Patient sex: M
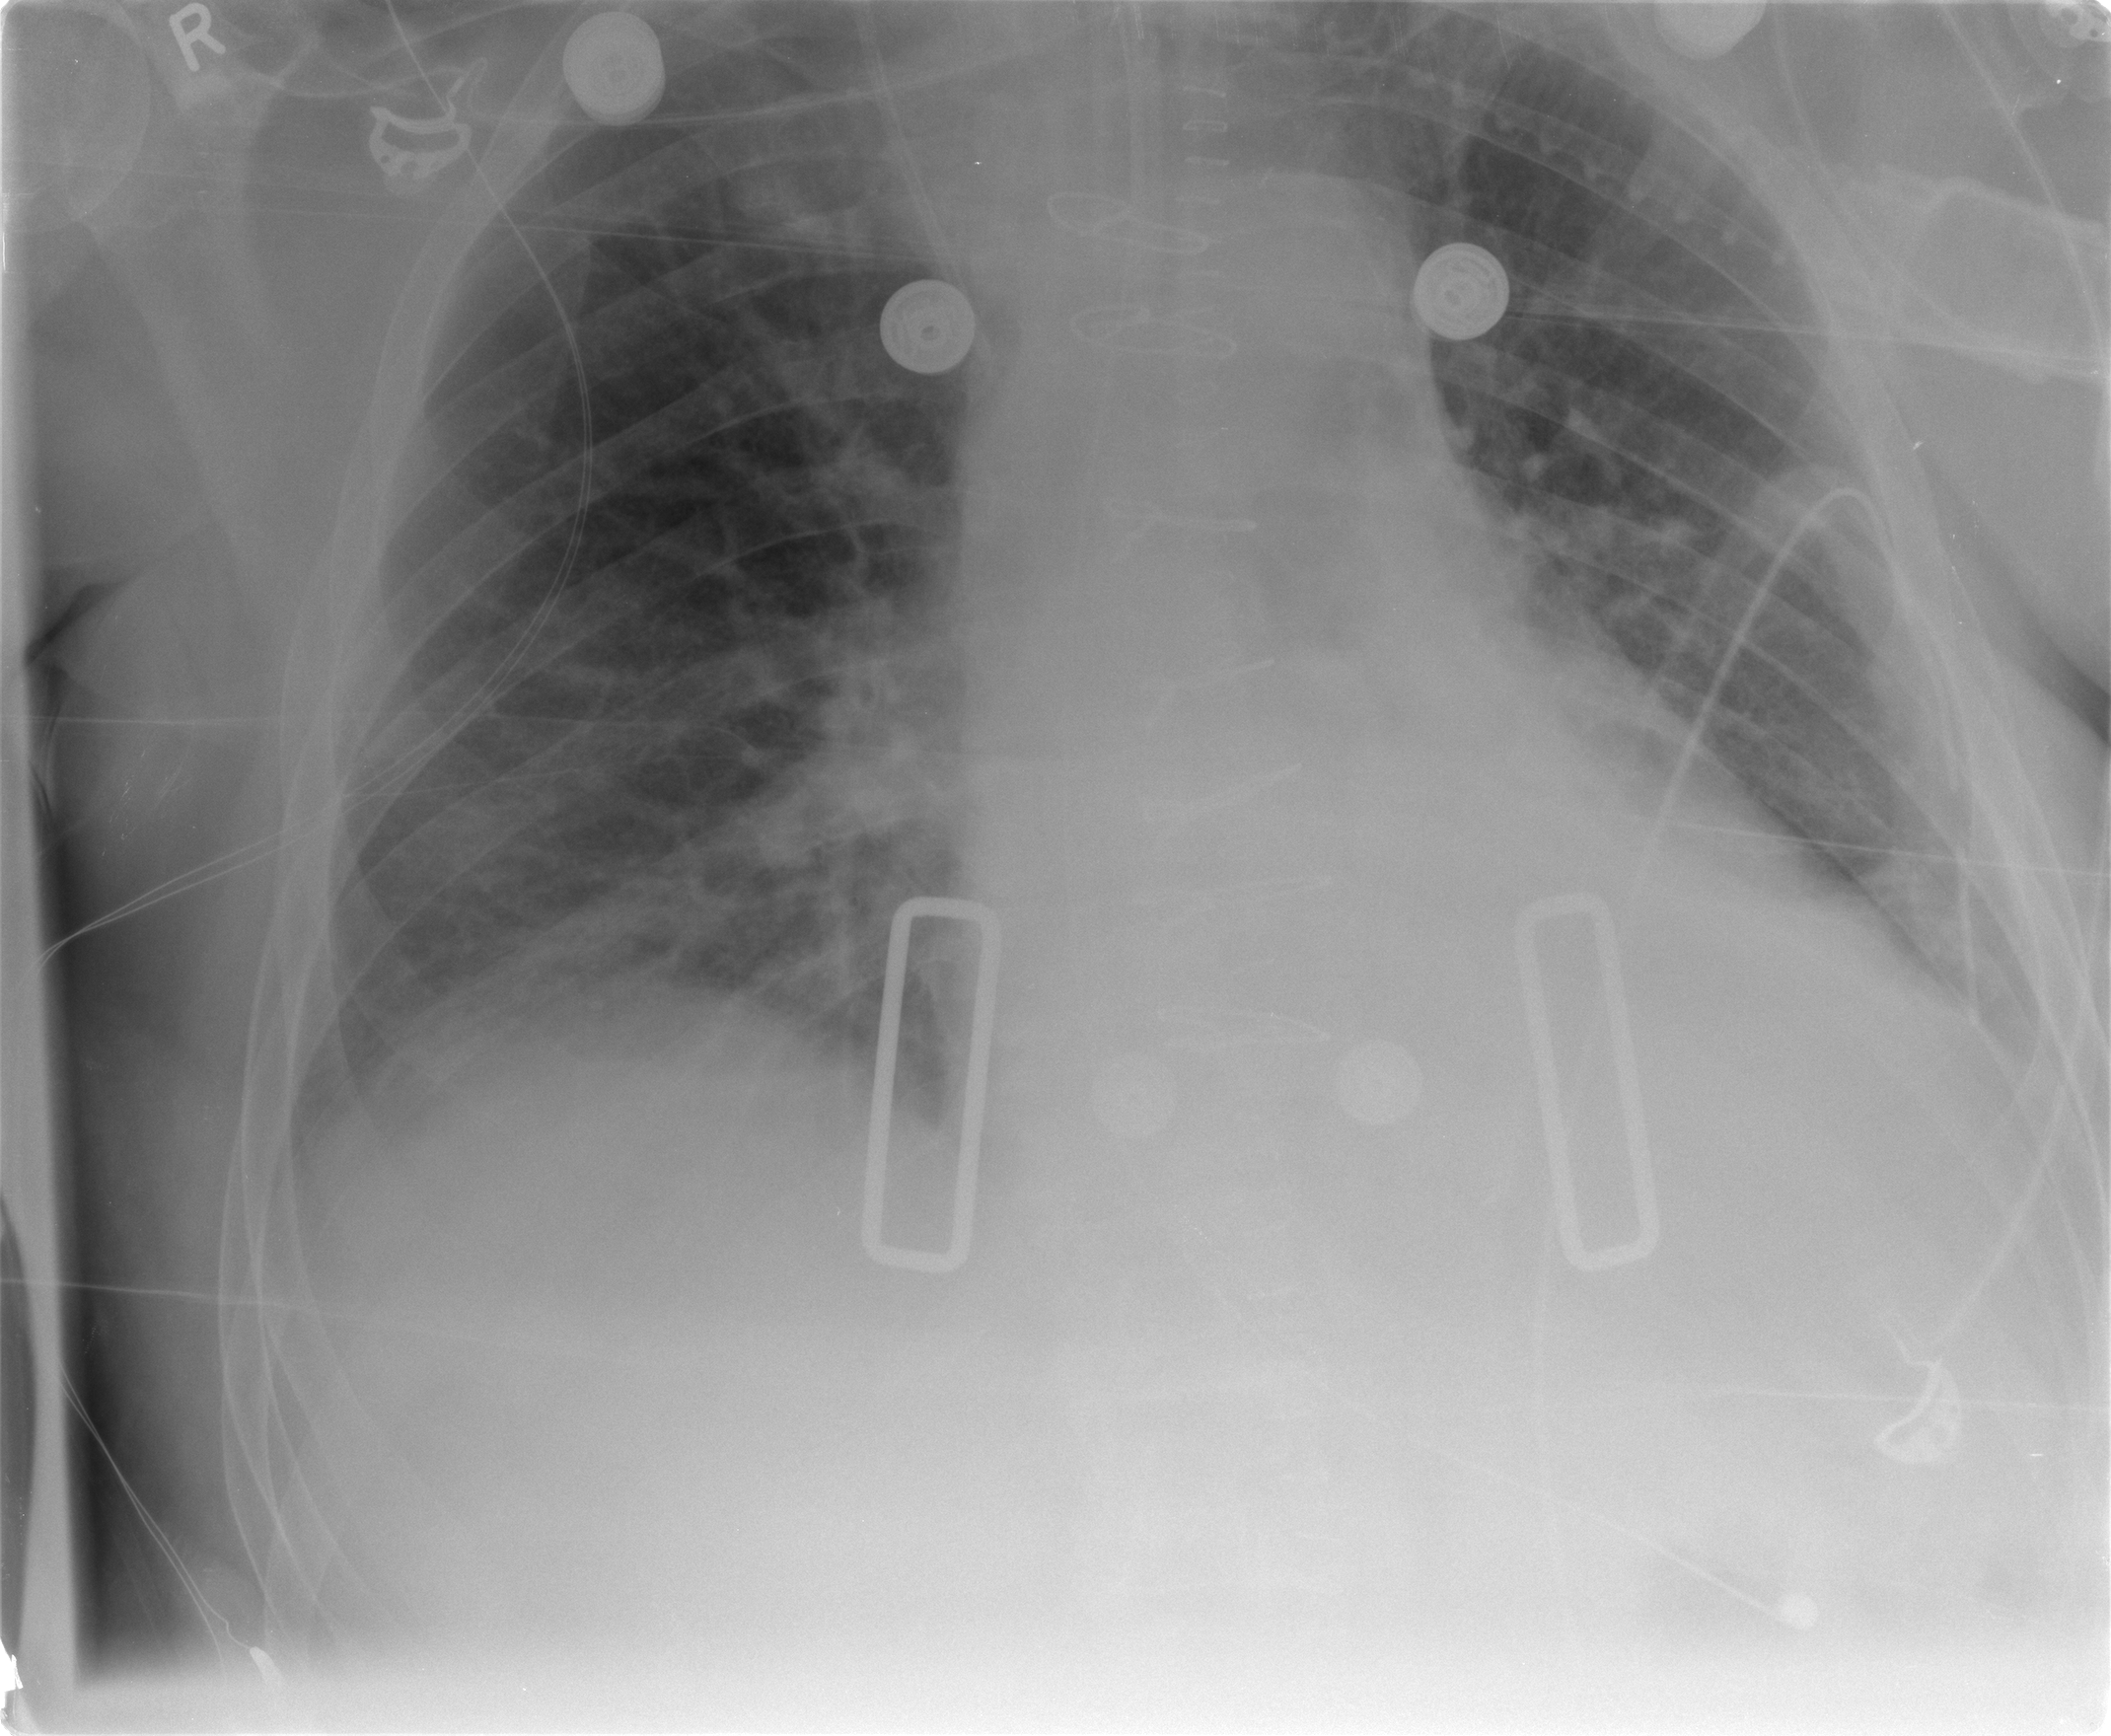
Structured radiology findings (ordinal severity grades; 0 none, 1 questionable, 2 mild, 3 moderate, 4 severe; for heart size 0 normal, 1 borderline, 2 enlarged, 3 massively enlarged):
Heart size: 2
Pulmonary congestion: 2
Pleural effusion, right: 2
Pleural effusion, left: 2
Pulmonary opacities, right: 0
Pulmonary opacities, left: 0
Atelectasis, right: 2
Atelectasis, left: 2